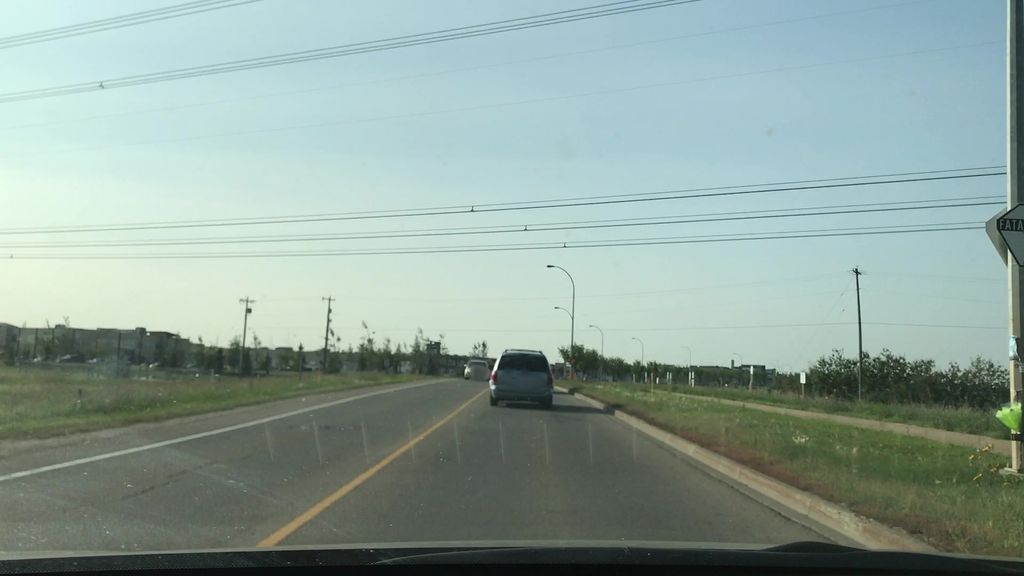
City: edmonton